Field crop: tomato
Growth stage: 1
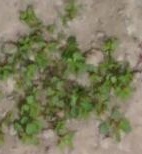
Species: portulaca